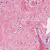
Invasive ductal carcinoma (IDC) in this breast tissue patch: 1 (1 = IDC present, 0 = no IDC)